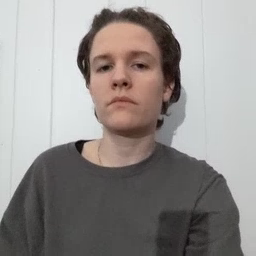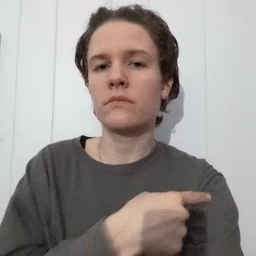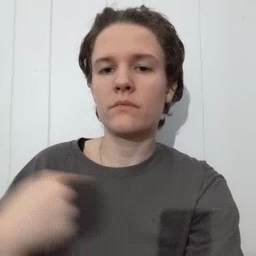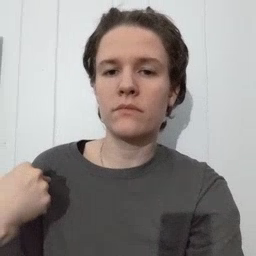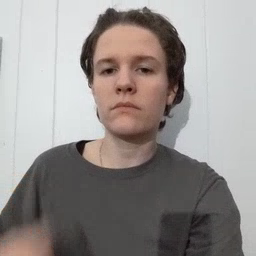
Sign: weus